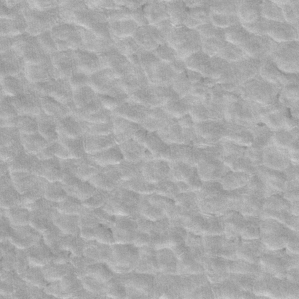
Label: frost